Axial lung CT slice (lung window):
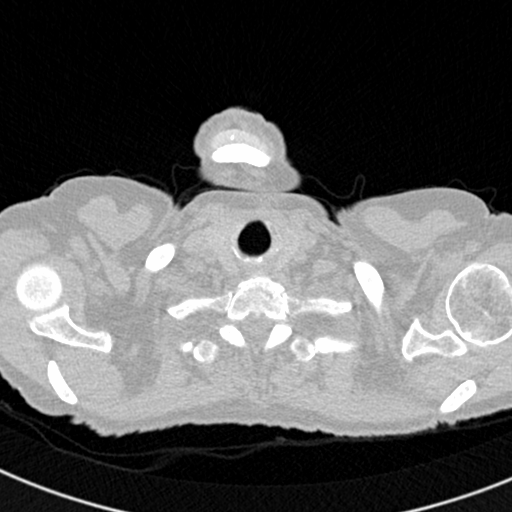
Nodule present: no